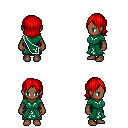
a pixel art fantasy rpg character, female body template, human, dark skin, sash dress, magenta pants, red long bangs hairstyle, four views (front, back, left, right), 2x2 character sprite sheet, small pixel art, hard edges, no anti-aliasing